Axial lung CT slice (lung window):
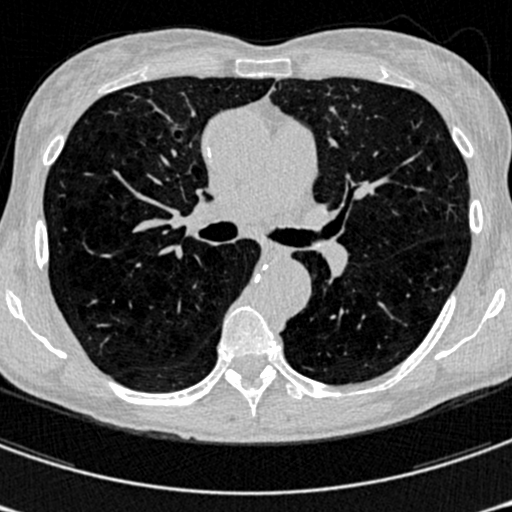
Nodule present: no